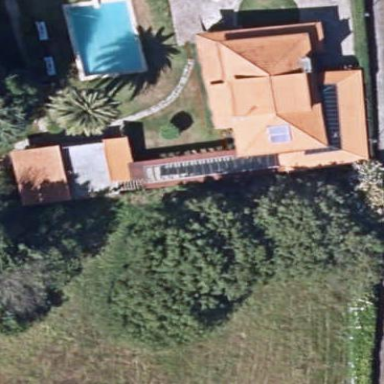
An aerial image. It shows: Simple house.